Question: Okay; sorry I know this isn't a programming question as such, but it was too generic for me any particular forum off stackexchange.
Microsoft software is starting to feel more and more like dull RPG fetch quests.
I have created an Access 2010 database and want to produce some sort of front-end for collaboration. Apparently Sharepoint is a good base for this.
Use Sharepoint Workspace 2010 - but this seems to have nothing to do with Access integration.
It turns out that Access requires a Sharepoint Site - which can only be created through Sharepoint Designer. Fair enough, download.install.run Sharepoint Designer 2010.
Designer demands that Sharepoint Foundation be installed in order to create a Sharepoint Site. Even locally. Apparently no server that I have access to has Sharepoint Foundation installed, so I go about installing it locally, so at least I'll have a basis from which to work.
Sharepoint Foundation 2010 complains that it cannot install because Windows Server 2008 SP2 isn't installed (are you serious?). So I diligently go off and get Windows 2008 SP2.
Windows 2008 SP2 refuses to install because it "does not apply to the version of Windows running on this computer". Apparently it can only be installed on Windows Vista, and I'm running Windows 7.
So I go looking for a Windows 7 version. I mean, it's becoming obvious that I'm being led up the garden path at this stage, but got to exhaust every option, you know.
So the nearest I can find is Windows Server Update Services 3.0 SP2 . Yeh, this works, installs fine, and predictably Sharepoint Foundation 2010 still refuses to install.

(sorry for the size of the png - I'd edit the html markup if I could)
Any advice on the above? I mean either in relation to online collaboration of Access, or specifically in relation to the bug installing Sharepoint Foundation?
(and the "install prerequisites" button on Sharepoint Foundation also returns an error fwiw)
Edit: Following HansUp's advice I installed
Microsoft FilterPack 2.0. & Microsoft Sync Framework
I couldn't install SQL Server Native Client or Windows Identity Foundation (Windows6.1-KB974405-x64.msu) because they were already installed.
Sharepoint Foundation install prompt produces same error. I wouldn't mind if this was some archaic technology that I was using - (either the software or my hardware), or buggy free-ware. I mean, this is a state-of-the-art proprietary Microsoft product ... c'mon! ;-)
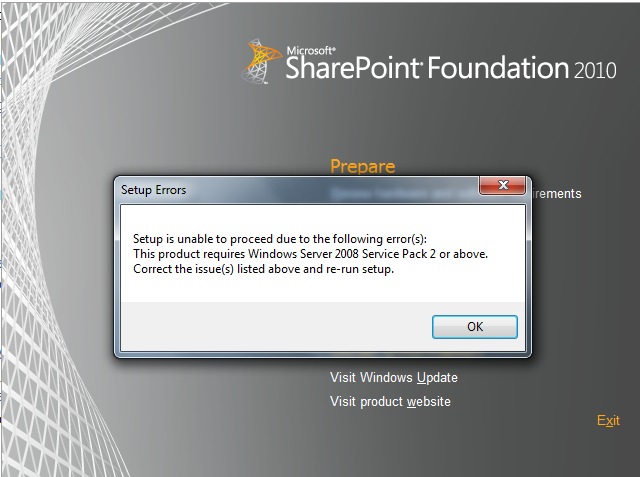
Answer: You want to allow collaboration to your Access database so you are trying to install SharePoint to your local windows 7 desktop? That does not sound like a good idea and has the makings of a massive headache. SharePoint requires a lot of overhead that Windows 7 is not designed to handle.
When you install SharePoint 2010 to Windows 7, that is there really only for development, i.e. so that a developer can build custom SharePoint solutions on their workstation without having to install Windows Server. Further this install of SP will only allow for
What you should be doing is installing SharePoint 2010 to a Windows 2008 server that is then publicily available to everyone who will be collaborating on your Access database.